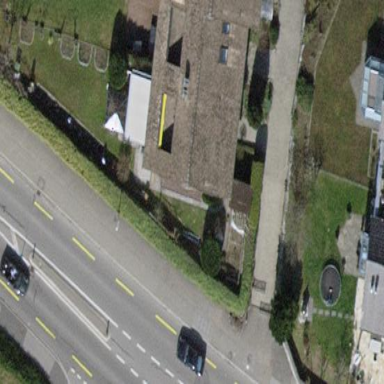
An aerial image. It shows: Terrace building.